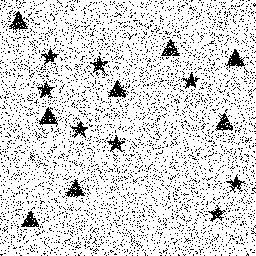
Squares: 0
Triangles: 8
Stars: 8
Total shapes: 16